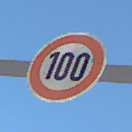
Verkehrszeichen: Geschwindigkeit100
Umgebung: Outdoor, Nature
Tageszeit: MorningAfternoon
Wetter: Clear
Licht: Natural
Jahreszeit: Summer
Kontrast: HighContrast